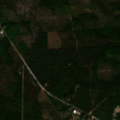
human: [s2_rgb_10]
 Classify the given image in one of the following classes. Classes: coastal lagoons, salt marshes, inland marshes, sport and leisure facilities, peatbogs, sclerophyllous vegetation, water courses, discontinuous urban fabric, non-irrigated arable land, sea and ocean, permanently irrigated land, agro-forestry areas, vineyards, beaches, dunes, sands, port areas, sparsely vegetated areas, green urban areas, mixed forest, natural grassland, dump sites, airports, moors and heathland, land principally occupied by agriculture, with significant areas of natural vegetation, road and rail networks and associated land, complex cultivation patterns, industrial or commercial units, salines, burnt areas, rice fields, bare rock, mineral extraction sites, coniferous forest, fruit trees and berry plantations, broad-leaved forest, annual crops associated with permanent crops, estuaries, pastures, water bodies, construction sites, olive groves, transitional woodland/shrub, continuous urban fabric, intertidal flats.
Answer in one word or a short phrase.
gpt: land principally occupied by agriculture, with significant areas of natural vegetation, coniferous forest, mixed forest, transitional woodland/shrub